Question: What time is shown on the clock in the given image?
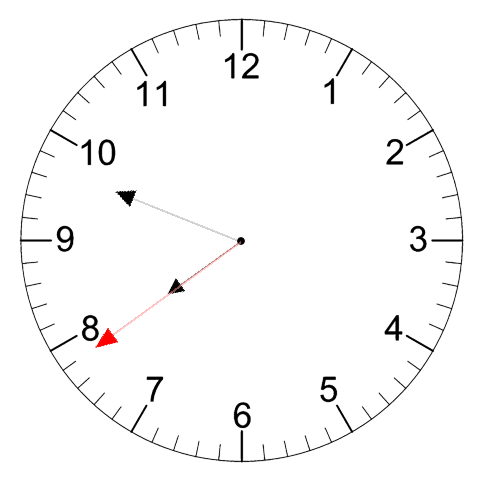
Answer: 07:48:39